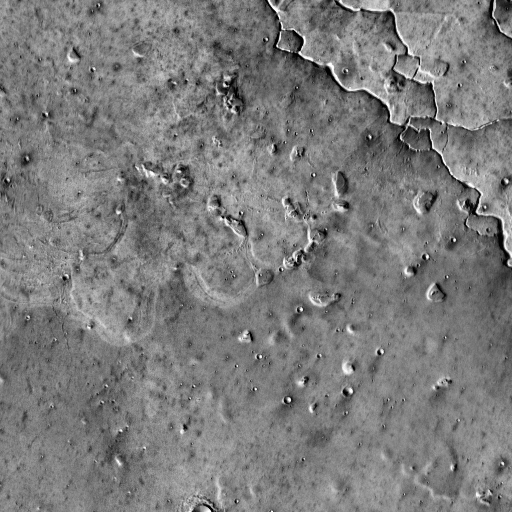
Crater classes present: Background, Other, Buried